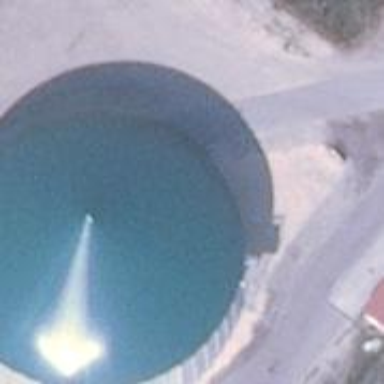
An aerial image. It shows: Building with covered reservoir that serves as power generator. The roof of the reservoir is round in shape.